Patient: sex M, age 71
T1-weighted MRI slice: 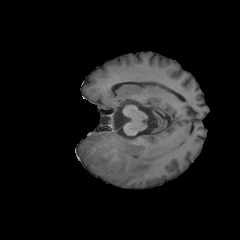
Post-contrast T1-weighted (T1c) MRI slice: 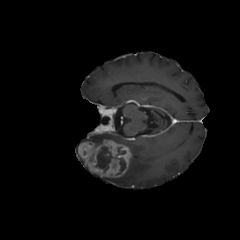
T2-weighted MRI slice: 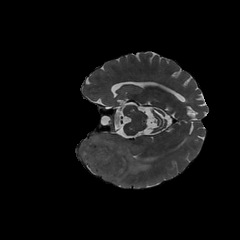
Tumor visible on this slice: yes
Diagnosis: Glioblastoma, IDH-wildtype
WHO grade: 4